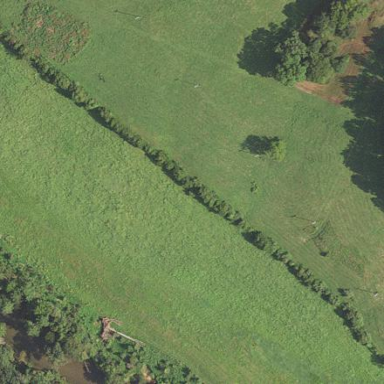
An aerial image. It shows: Farmland with grass crops that produce hay.